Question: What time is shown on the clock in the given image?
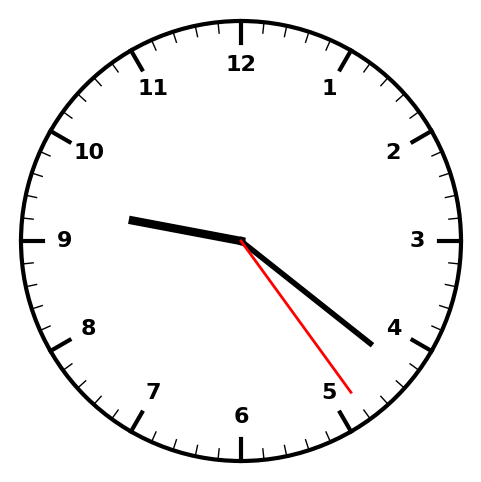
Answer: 09:21:24